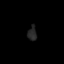
Tissue: lung
Cell type: T cells
Senescence score: 0.1976
Nuclear area (px): 126
Mean DAPI intensity: 37.056